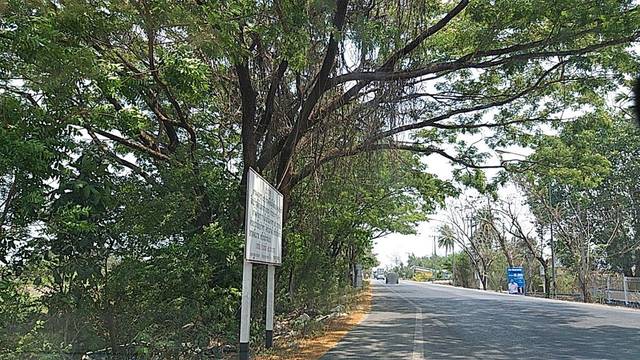
Region: Thailand
Coordinates: 13.842, 101.009